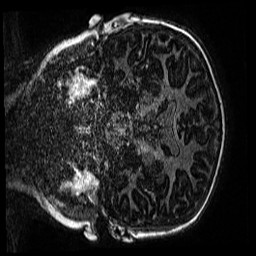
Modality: MP2RAGE
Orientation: coronal
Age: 9
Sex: male
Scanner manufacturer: siemens
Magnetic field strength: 3 T
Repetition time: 4 s
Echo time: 0.00299 s